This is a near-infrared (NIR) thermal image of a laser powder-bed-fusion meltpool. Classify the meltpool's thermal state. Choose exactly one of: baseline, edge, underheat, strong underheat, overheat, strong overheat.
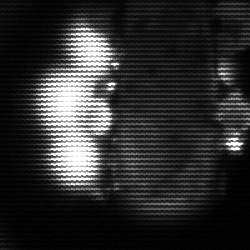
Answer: strong underheat